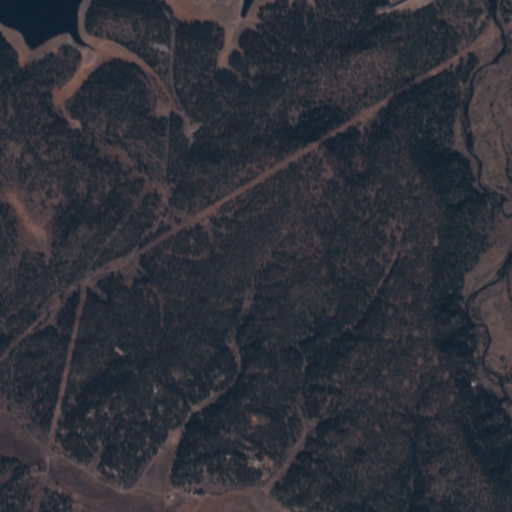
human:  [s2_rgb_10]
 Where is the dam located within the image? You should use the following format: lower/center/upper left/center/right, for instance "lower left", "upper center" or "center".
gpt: The dam is located in the upper right of the image.
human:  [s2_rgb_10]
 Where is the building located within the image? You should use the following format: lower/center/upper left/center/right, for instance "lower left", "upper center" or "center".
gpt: The building is located in the upper right of the image.
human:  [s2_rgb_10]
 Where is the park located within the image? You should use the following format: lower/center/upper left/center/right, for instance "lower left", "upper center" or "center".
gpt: There is no park in the image.